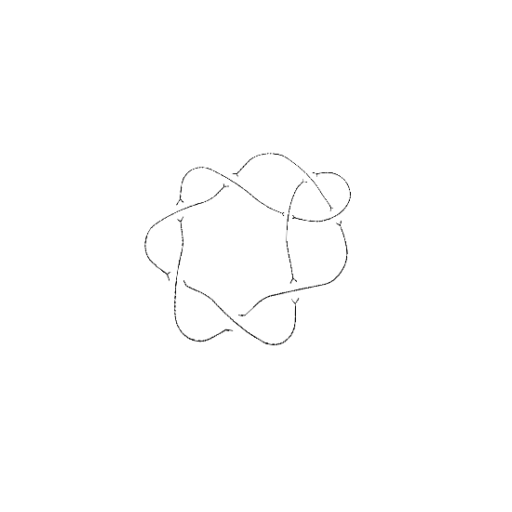
Crossing number: 8